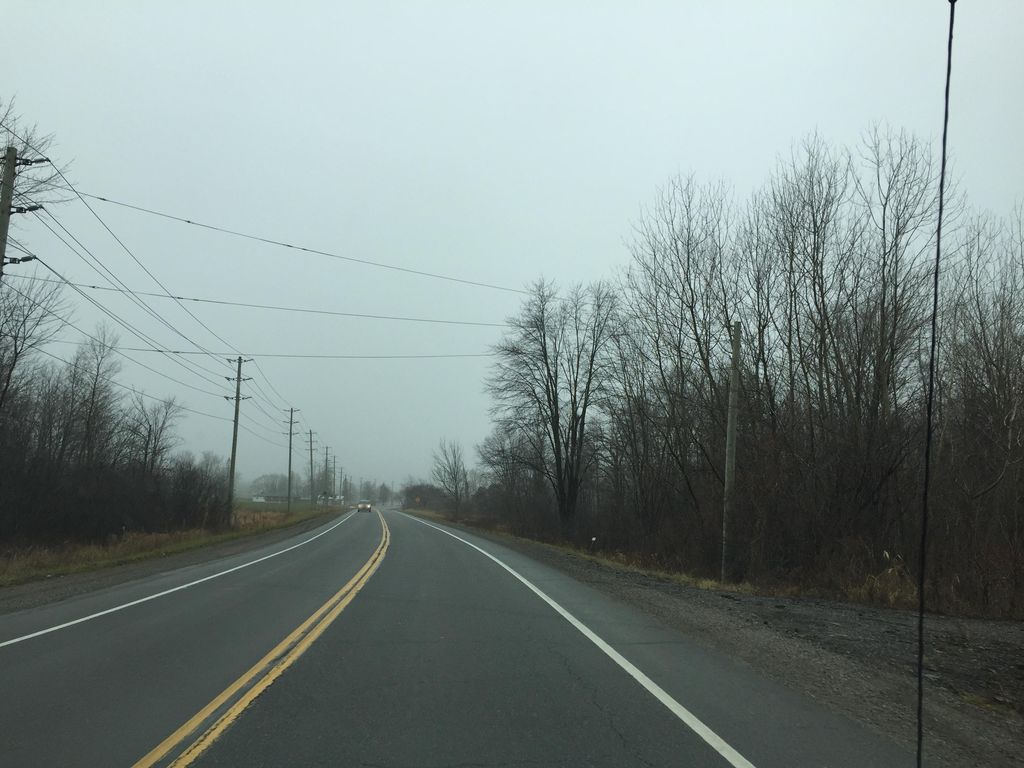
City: kitchener-waterloo